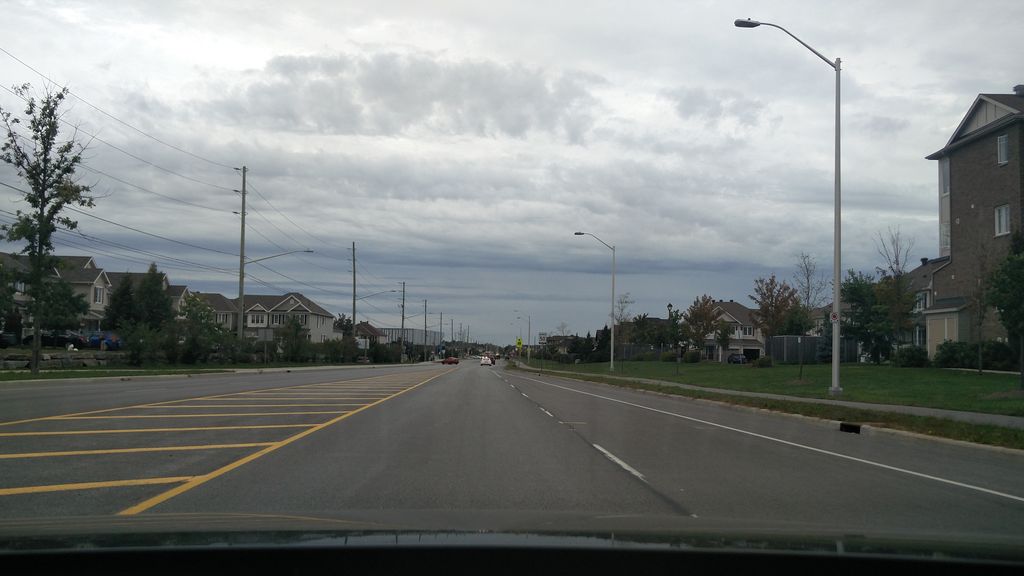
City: ottawa-gatineau